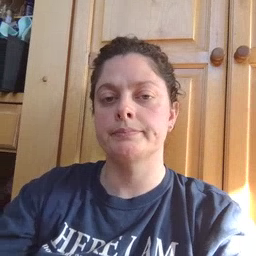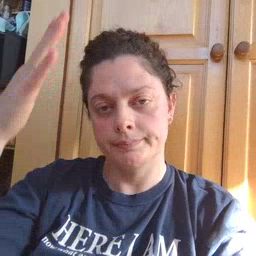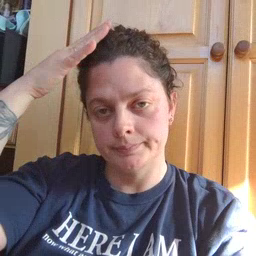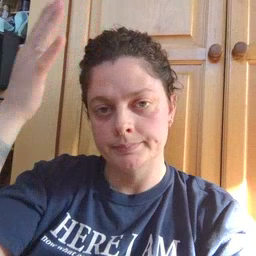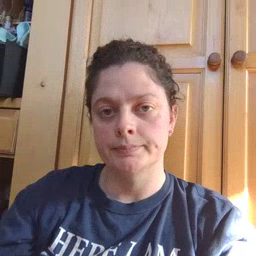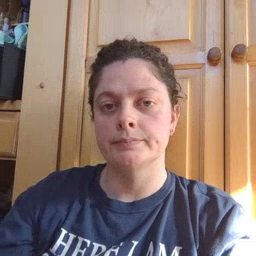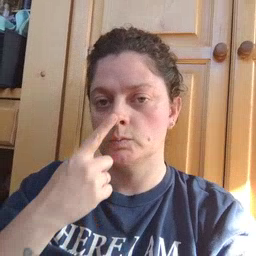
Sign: hat